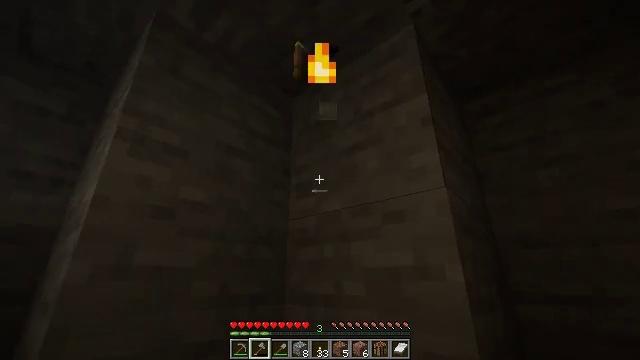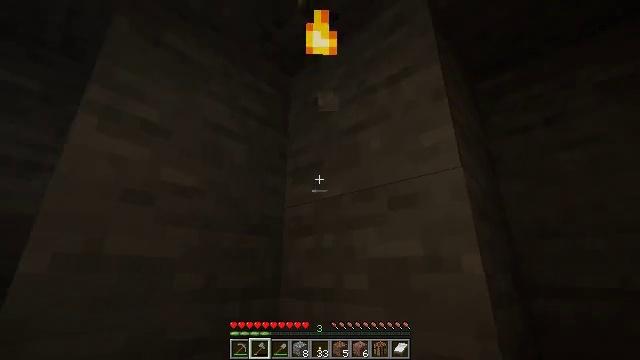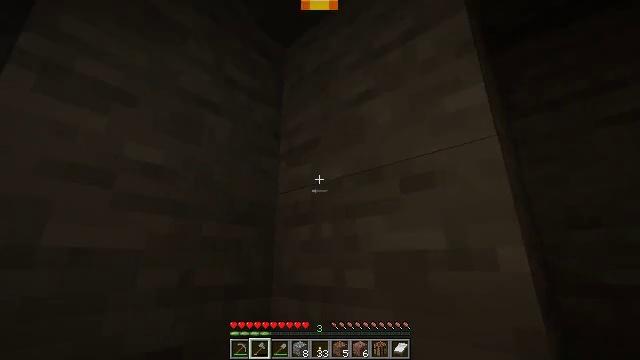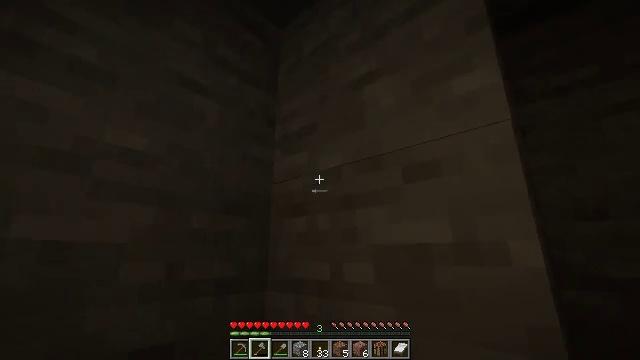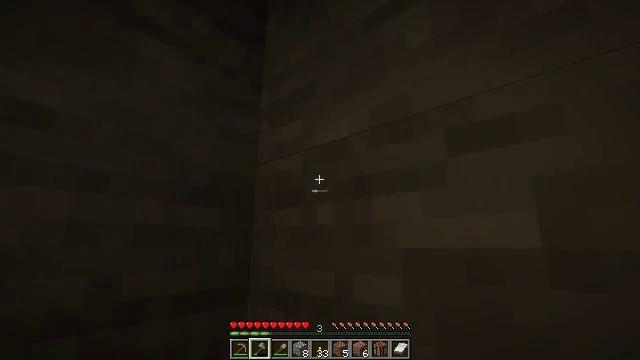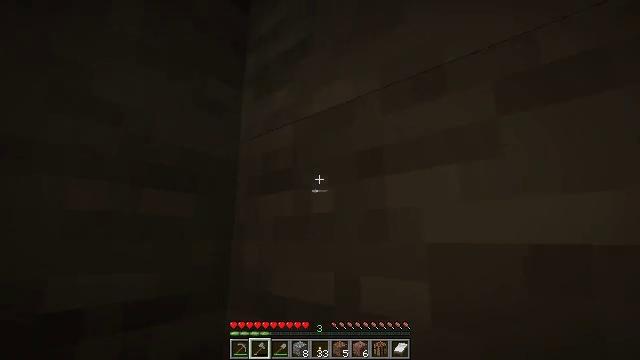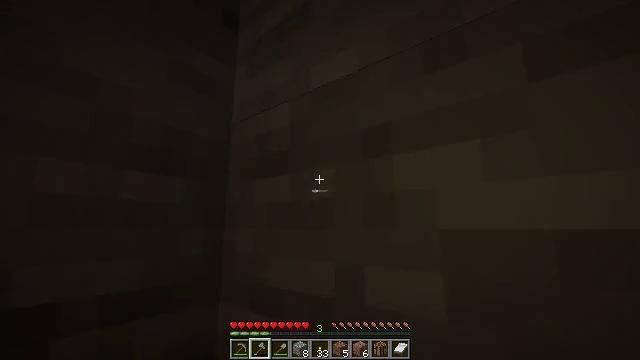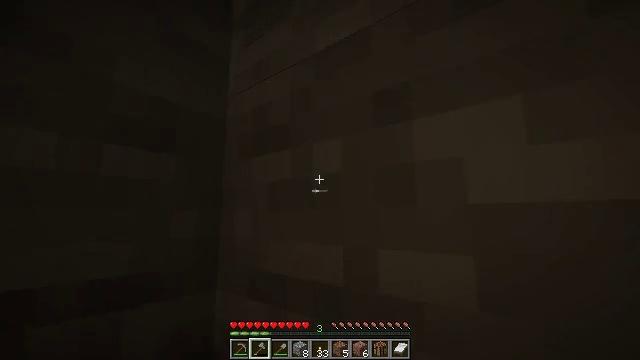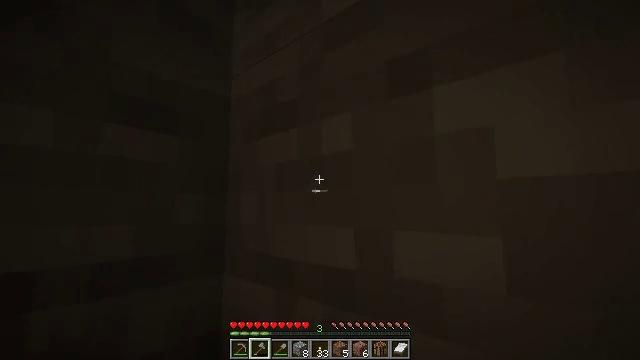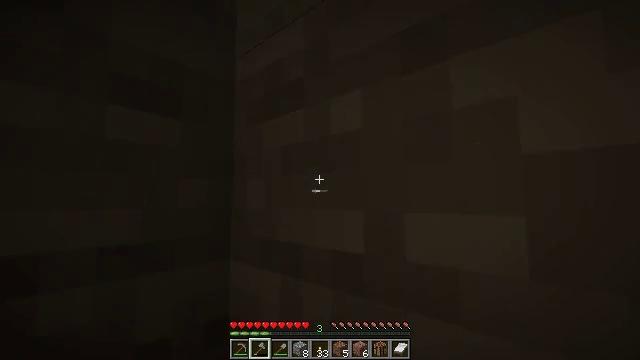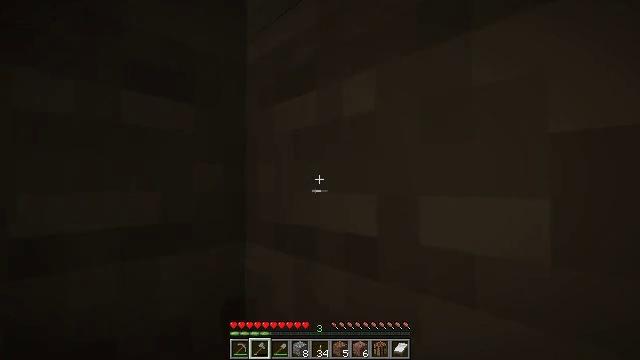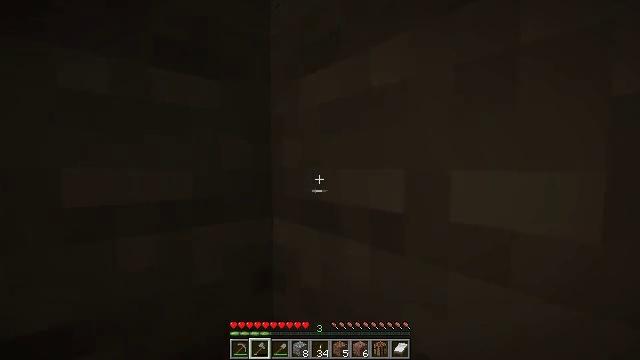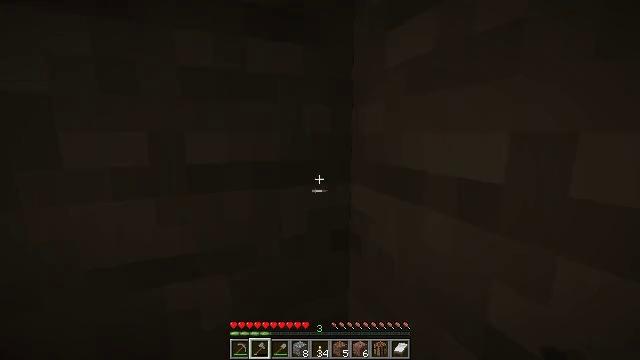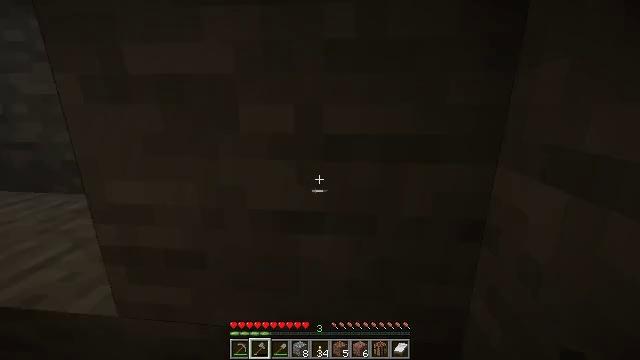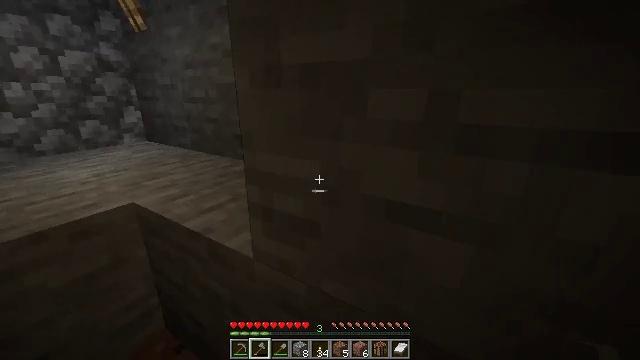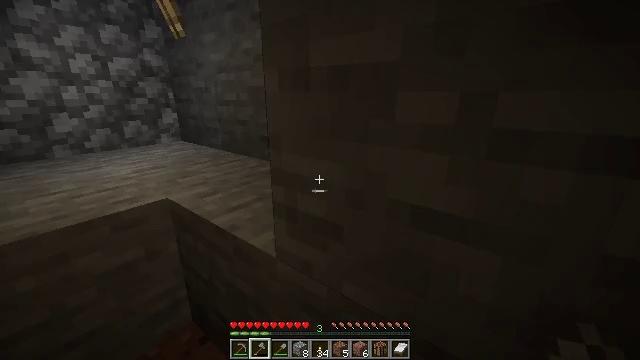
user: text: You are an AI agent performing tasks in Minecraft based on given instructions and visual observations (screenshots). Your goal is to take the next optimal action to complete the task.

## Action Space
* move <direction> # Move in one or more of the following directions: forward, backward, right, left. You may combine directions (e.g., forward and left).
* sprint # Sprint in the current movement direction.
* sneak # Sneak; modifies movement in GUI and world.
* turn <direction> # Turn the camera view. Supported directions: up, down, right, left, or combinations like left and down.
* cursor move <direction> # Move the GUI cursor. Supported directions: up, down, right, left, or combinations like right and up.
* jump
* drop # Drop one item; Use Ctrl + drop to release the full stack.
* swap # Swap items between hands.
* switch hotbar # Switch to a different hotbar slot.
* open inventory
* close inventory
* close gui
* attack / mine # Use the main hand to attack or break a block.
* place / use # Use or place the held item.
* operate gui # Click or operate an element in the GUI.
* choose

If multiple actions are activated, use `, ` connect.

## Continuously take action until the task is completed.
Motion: motion action
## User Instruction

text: Mine the wall torch to remove it.
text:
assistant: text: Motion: move forward, turn down
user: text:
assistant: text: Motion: move forward, turn down
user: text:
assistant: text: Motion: move forward, turn down
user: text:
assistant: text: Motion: move forward, turn down
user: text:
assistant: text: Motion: turn right and down
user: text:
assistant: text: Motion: turn down
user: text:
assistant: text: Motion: turn down
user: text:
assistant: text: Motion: turn left and down
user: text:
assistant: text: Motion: turn left and down
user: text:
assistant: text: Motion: turn left and down
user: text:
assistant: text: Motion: turn left and down
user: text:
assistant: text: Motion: turn left and down
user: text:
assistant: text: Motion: turn left and down
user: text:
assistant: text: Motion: turn left and down
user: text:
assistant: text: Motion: turn left
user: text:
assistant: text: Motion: no_op
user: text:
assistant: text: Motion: no_op
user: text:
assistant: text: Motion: no_op
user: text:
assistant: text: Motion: no_op
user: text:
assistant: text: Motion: turn left and up
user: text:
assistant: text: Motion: turn left and up
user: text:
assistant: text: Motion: move forward, turn left and up
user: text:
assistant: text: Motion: move forward, turn left and up
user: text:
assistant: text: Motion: move forward, turn left and up
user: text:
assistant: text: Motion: move forward, turn left and up
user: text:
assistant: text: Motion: move forward, turn up
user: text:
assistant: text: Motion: move forward
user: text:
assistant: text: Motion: move forward
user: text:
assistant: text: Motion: move forward and move left
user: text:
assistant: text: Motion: move forward and move left